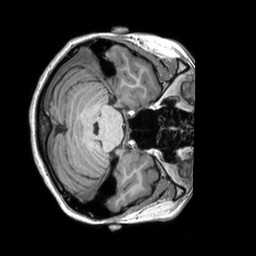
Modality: T1w
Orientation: axial
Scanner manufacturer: siemens
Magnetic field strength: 3 T
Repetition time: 2.53 s
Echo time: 0.00298 s